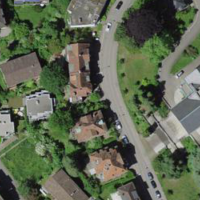
EUNIS habitat code: 55
Species observed at this site:
Corylus avellana